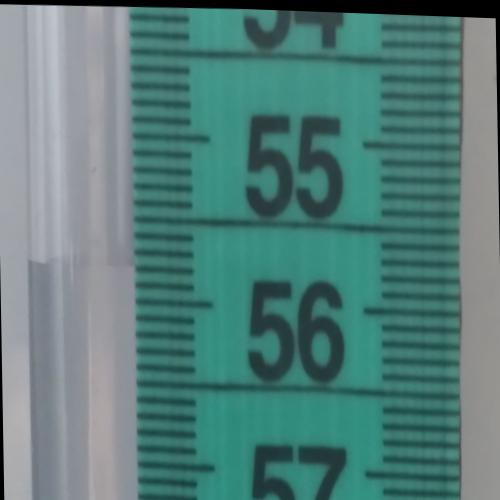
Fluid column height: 55.8 cm